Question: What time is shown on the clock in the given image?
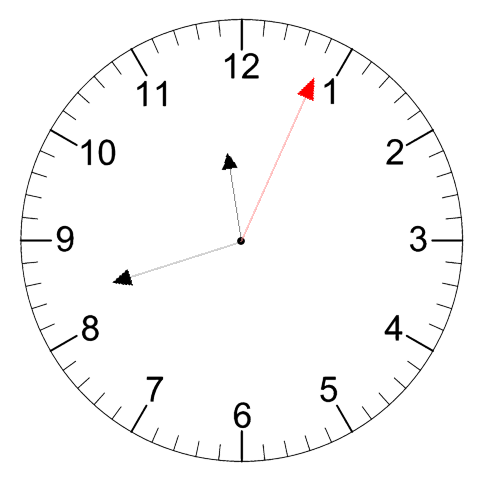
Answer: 11:42:04